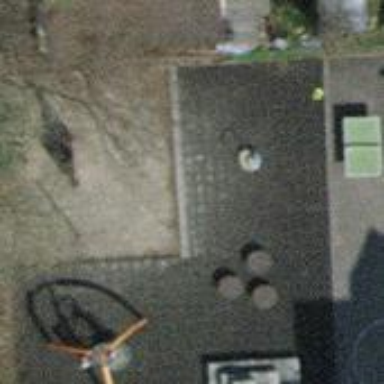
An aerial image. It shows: Playground area for leisure land.